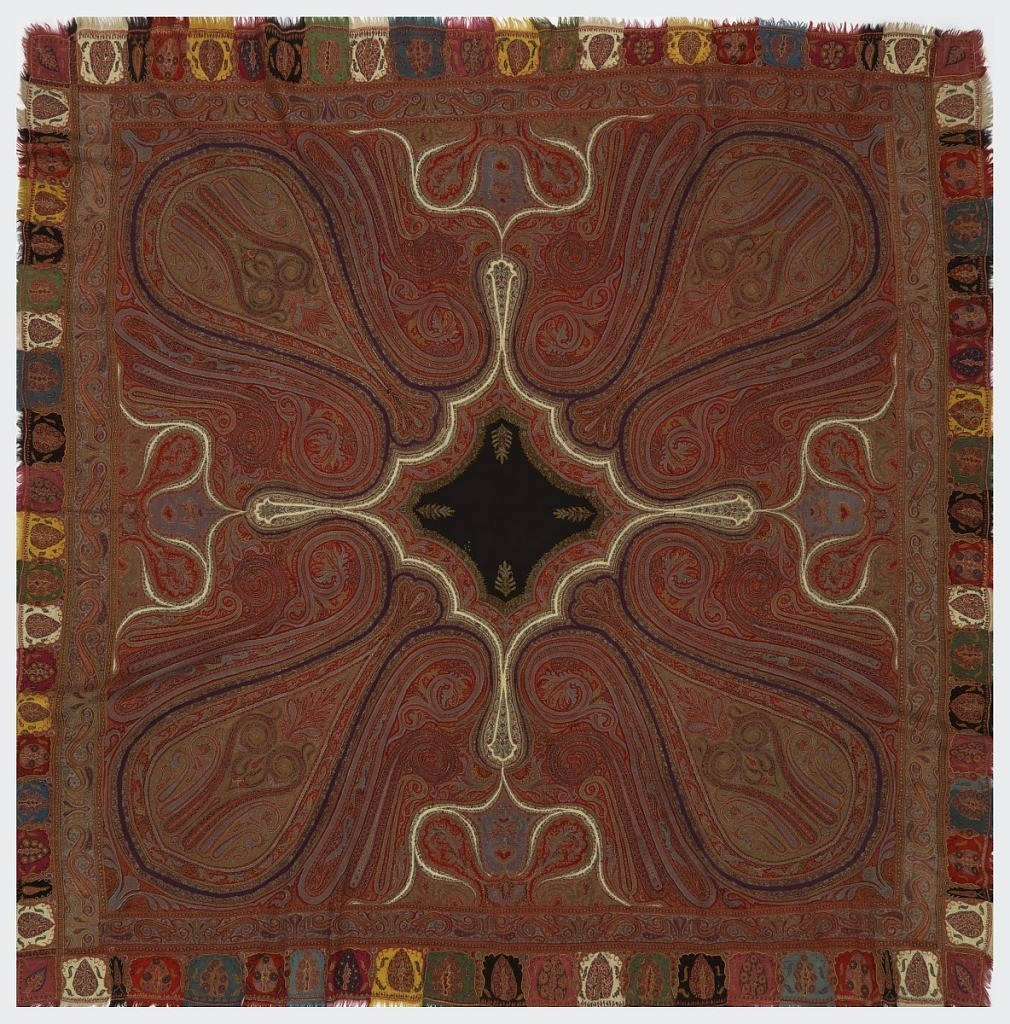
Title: Shawl
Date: ca. 1860
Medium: cashmere Technique: 2/2 twill with discontinuous wefts (tapestry) with double-interlocking; embroidered borders, pieced together Label: cashmere wool double-interlocked twill tapestry with embroidered borders, pieced together
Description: A square shawl with a symmetrical design radiating toward each corner from a central black field. Swirling patterns in shades of red, yellow, violet, and green, with minute floral elements used as pattern filler. Larger pattern areas are outlined with sinuous lines of solid white or black. The harlequin borders are additionally patterned with embroidery.

The shawl is made up of hundreds of small sections of tapestry - some are as small as a few centimeters wide. The patches follow the curvilinear outlines of the pattern. This method allows different color warps to be used, as seen in the solid color fields of black, purple, red and white.